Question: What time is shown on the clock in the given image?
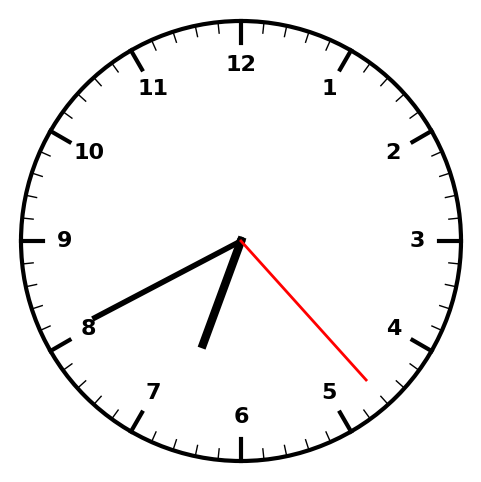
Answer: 06:40:23